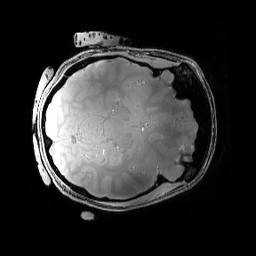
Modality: PDw
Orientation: axial
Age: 23
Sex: female
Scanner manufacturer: siemens
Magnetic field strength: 6.98 T
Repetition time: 1.38 s
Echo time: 0.00242 s